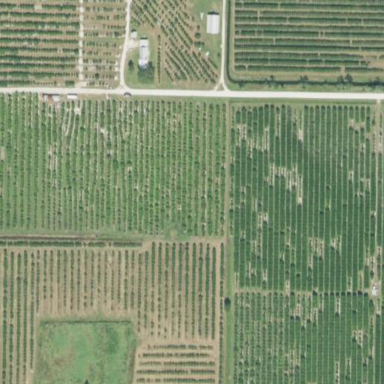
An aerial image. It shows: Orchard.